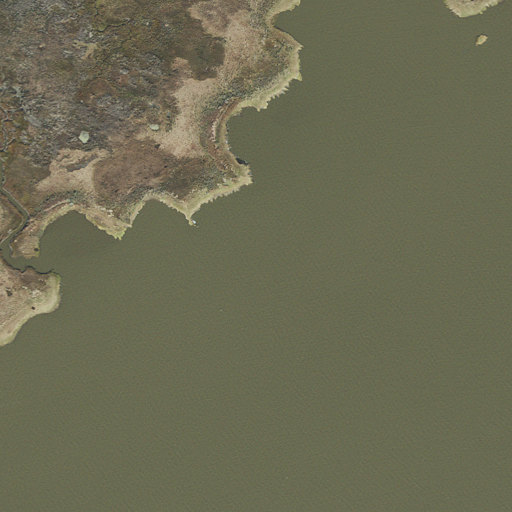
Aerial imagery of cape in Maryland named Thorofare Point containing open water, herbaceous wetlands, and barren land